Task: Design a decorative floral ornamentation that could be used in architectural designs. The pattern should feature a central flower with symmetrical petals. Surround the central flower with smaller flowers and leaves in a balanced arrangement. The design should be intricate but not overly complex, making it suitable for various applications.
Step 695:
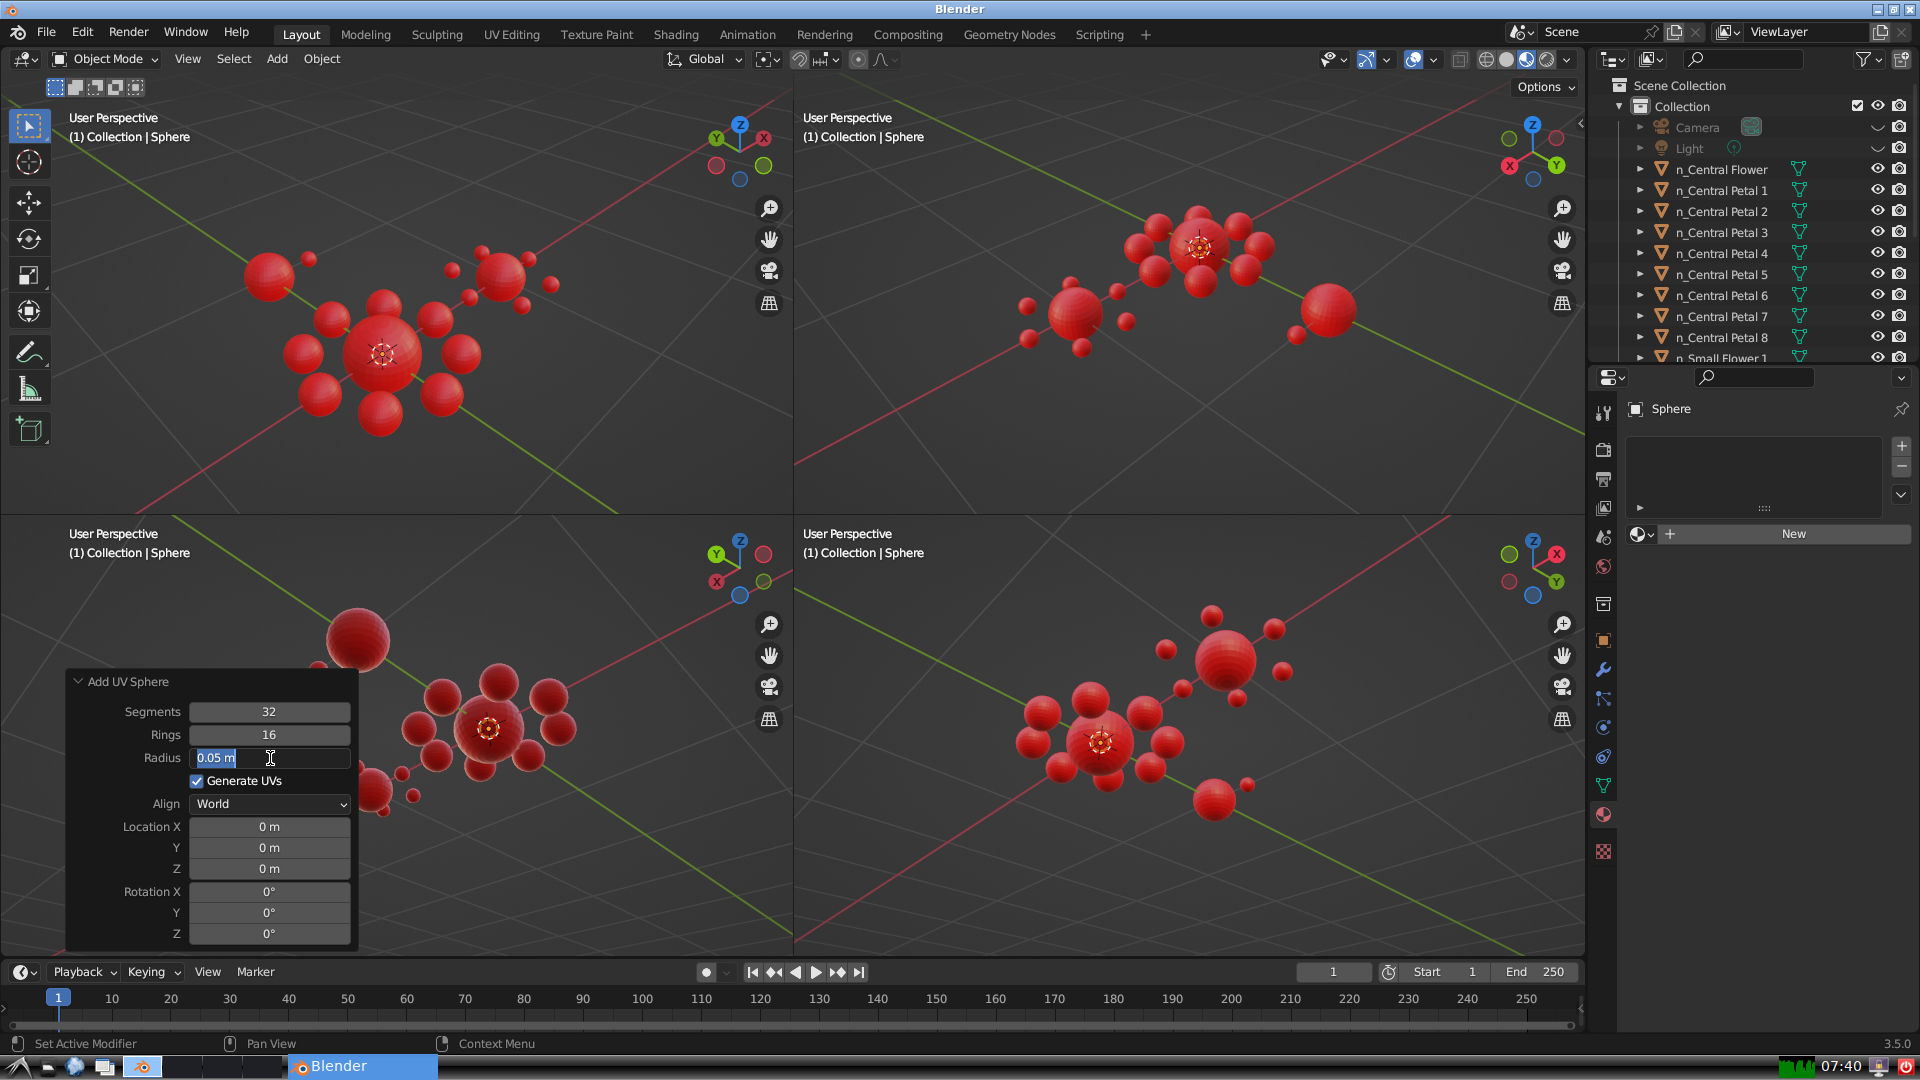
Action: input_text: 0.05